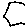
Label: hexagon